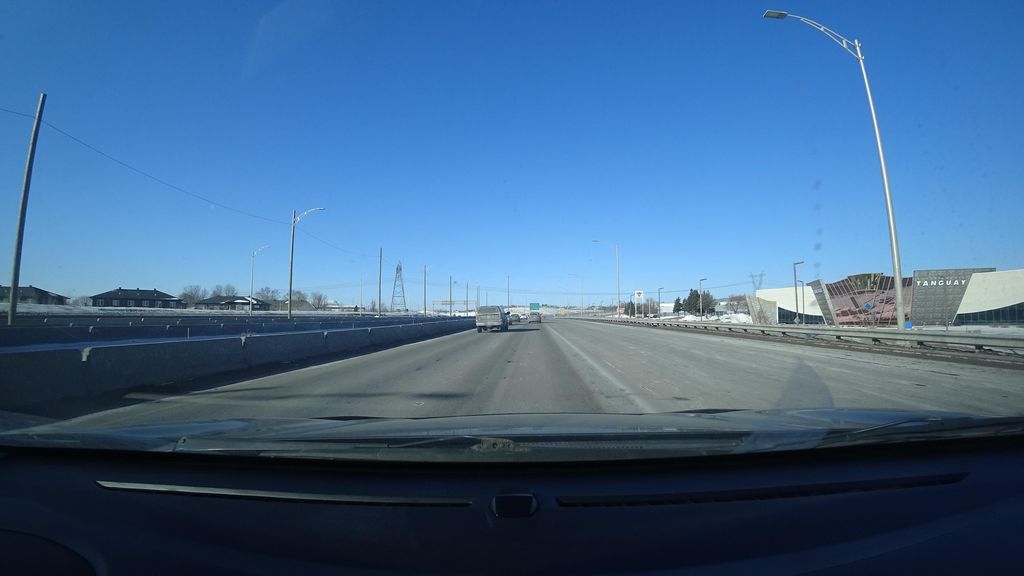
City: quebec_city